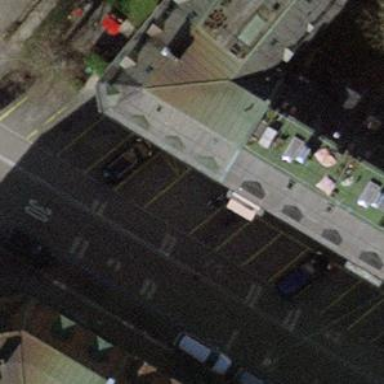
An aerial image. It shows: Parking lane for vehicles.